Question: currently i am using cakephp version 2.5.3
I want to change my cakephp pagination url.
My current URL is 'http://www.example.com/newsFeeds/ajax_news_feed/page:2' I need 'http://www.example.com/newsFeeds/index/page:2'
My Code:
'''
<?php
echo $this->Paginator->prev(' <<' . __('Previous '), array(), null, array('class' => 'prev disabled'));
echo $this->Paginator->numbers();
//echo $this->Paginator->url(array('controller'=>'newsFeeds', 'action'=>'index'));
//echo $this->Paginator->link('Sort by title on page 5', array('controller'=>'newsFeeds', 'action'=>'index'));
echo $this->Paginator->next(__(' Next') . '>> ', array(), null, array('class' => 'next disabled'));
?>
'''
Above pagination is showing-

When i am clicking '2' then the link is going to 'http://www.example.com/newsFeeds/ajax_news_feed/my_post/page:2' but i need 'http://www.example.com/newsFeeds/index/my_post/page:2'
Please tell me how to change controller and action in pagination?
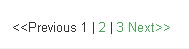
Answer: User '$this->Paginator->options'-
Code:
'''
<?php
$this->Paginator->options['url'] = array('controller' => 'newsFeeds', 'action' => 'index/my_post');
echo $this->Paginator->prev(' <<' . __('Previous '), array(), null, array('class' => 'prev disabled'));
echo $this->Paginator->numbers();
echo $this->Paginator->next(__(' Next') . '>> ', array(), null, array('class' => 'next disabled'));
?>
'''